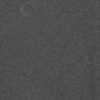
Label: not_dusty